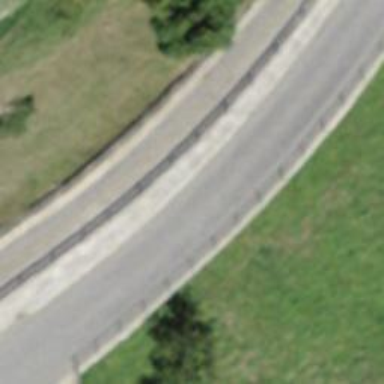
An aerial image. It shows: Tertiary road with asphalt surface.